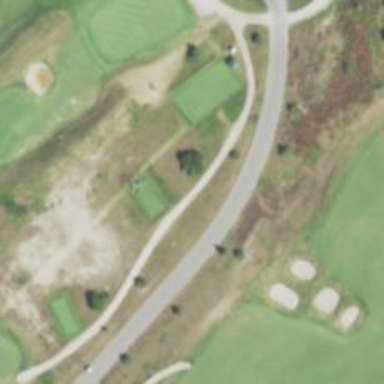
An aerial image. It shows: Pathway for golfing.